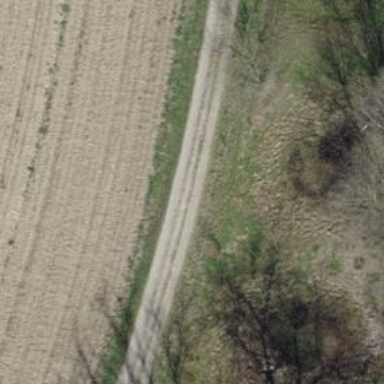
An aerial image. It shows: Track with compacted grade 2 surface.